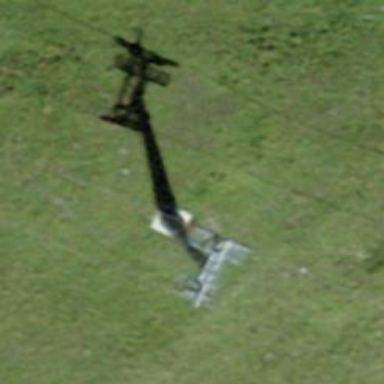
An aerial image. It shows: Pylon for aerialway.